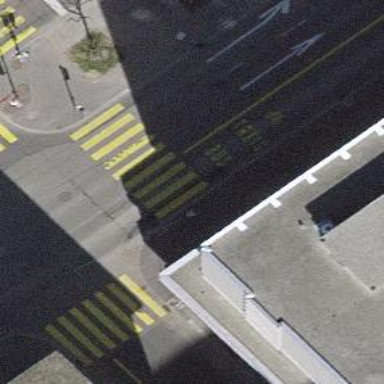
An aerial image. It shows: Kerb barrier.